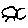
Label: sun